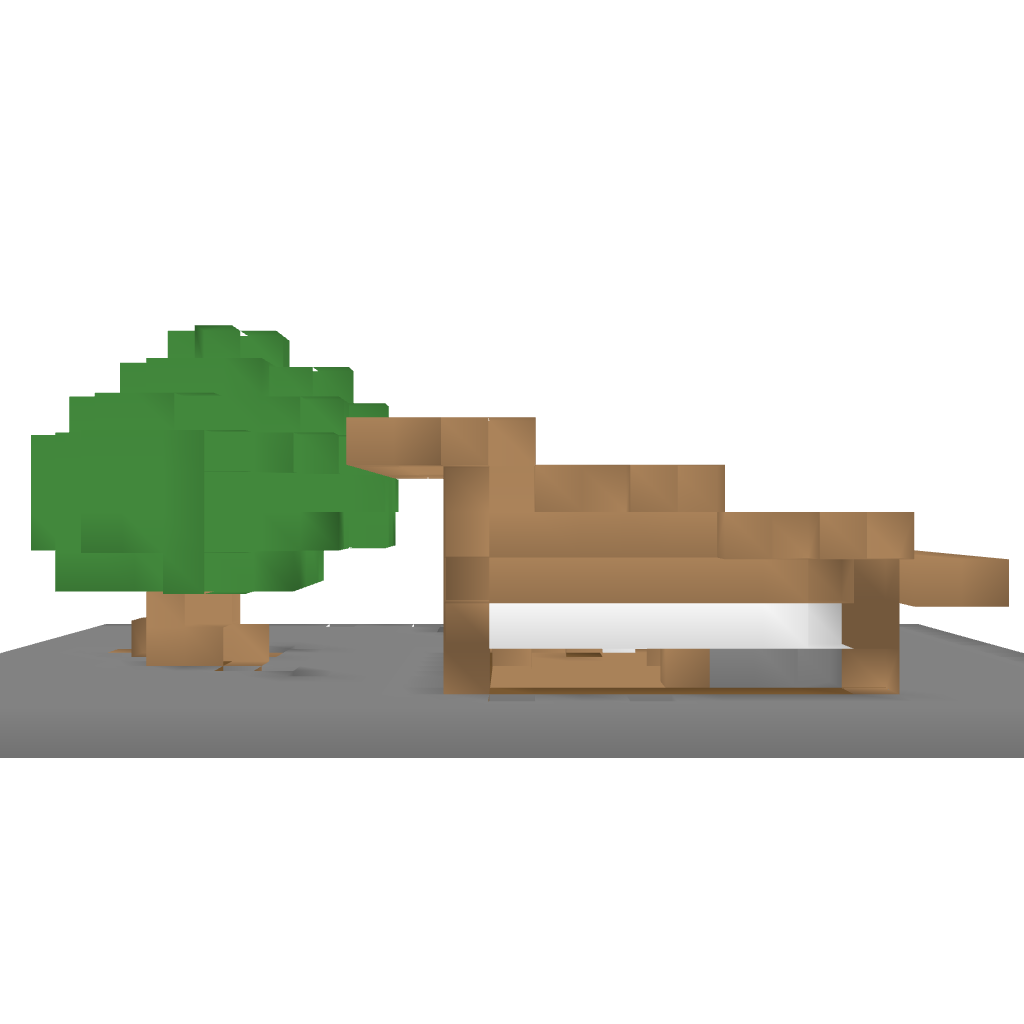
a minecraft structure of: small survival house bad low quality